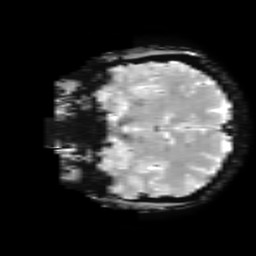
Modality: T2starw
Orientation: coronal
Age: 46
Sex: female
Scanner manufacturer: ge
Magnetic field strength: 3 T
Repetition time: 0.65 s
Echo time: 0.02 s